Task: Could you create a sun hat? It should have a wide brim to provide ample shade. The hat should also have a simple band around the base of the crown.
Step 126:
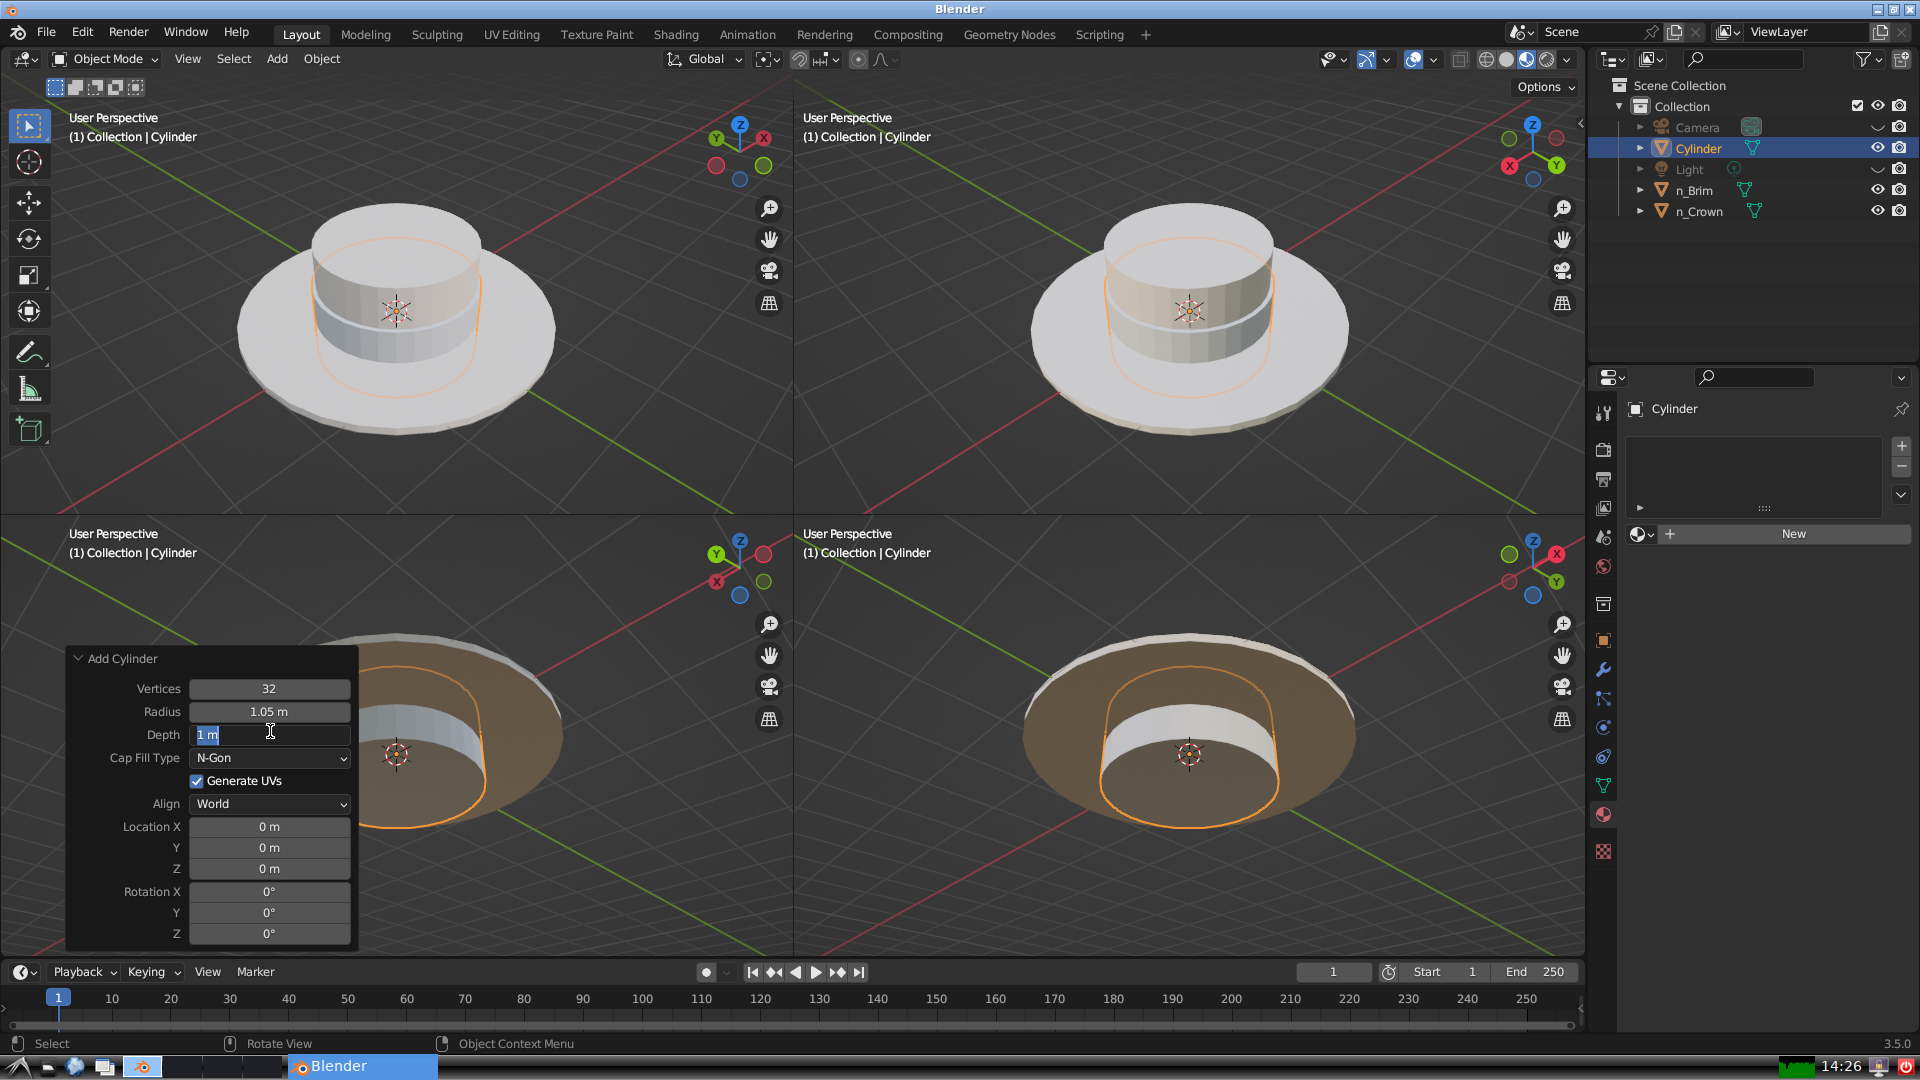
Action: input_text: 0.1